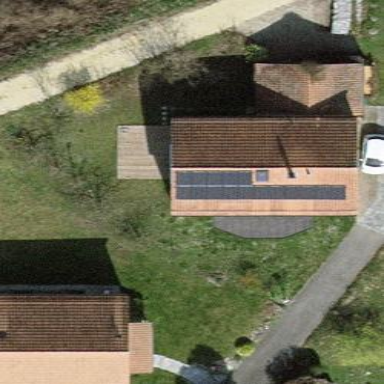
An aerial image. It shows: Detached building with gabled roof.